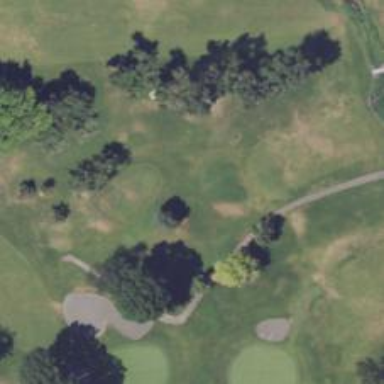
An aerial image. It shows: Golf tee.